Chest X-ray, PA view. Patient: 72 years old, sex F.
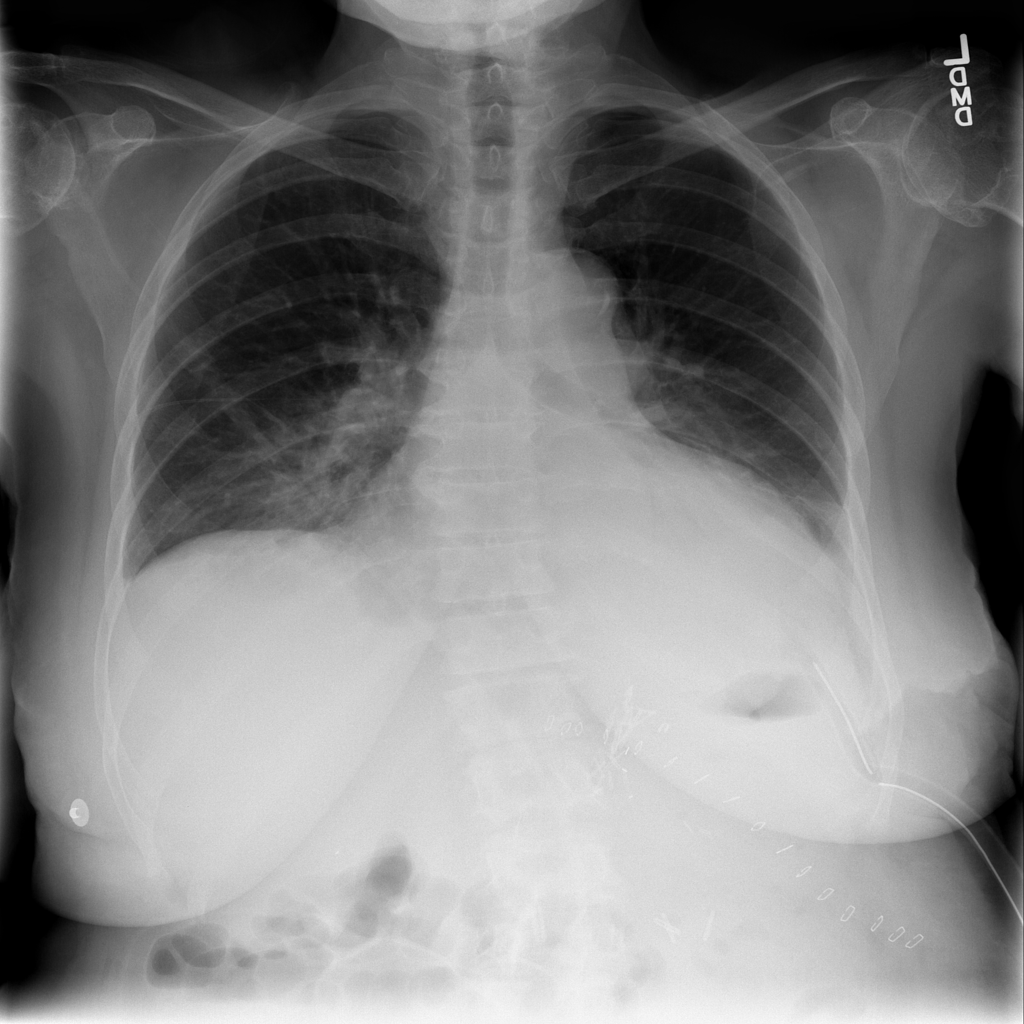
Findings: Pneumothorax